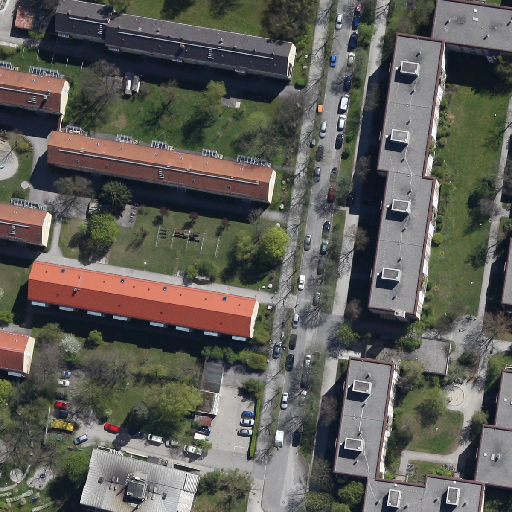
Referring expression: building along the road